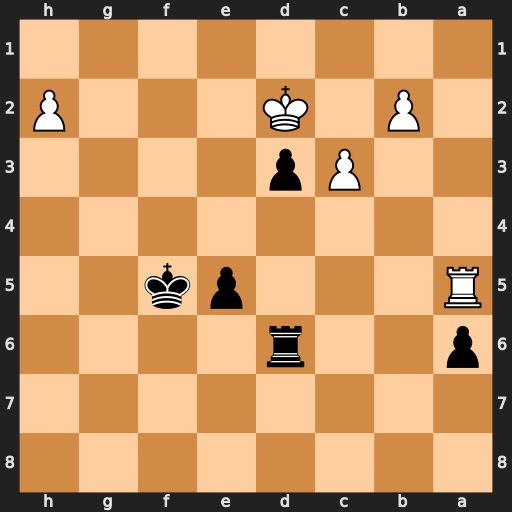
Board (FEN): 8/8/p2r4/R3pk2/8/2Pp4/1P1K3P/8
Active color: b
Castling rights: -
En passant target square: -
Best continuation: Kf4 Ra1 e4 Rf1+ Ke5 Rf8 e3+